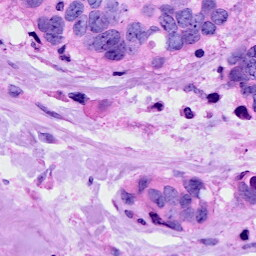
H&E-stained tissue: Breast